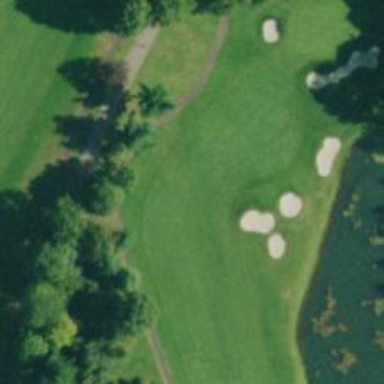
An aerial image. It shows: Golf hole.